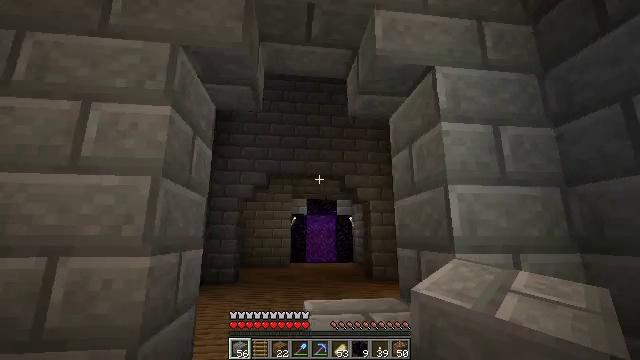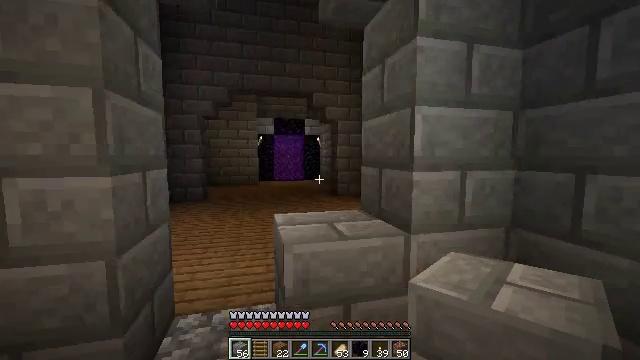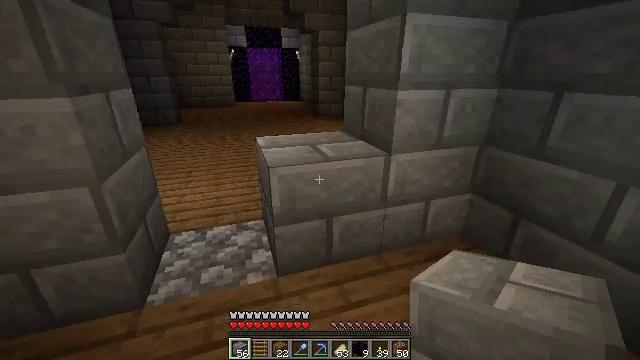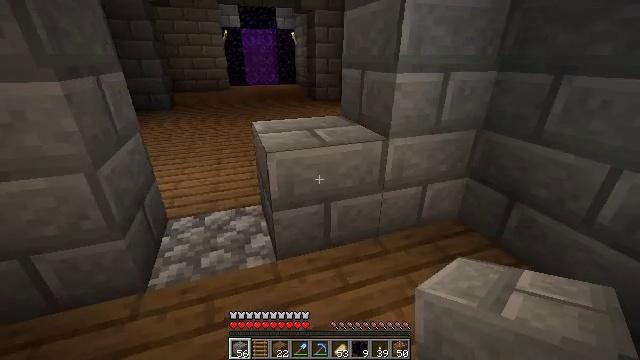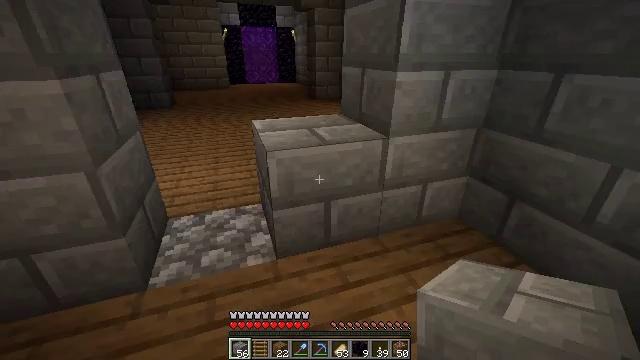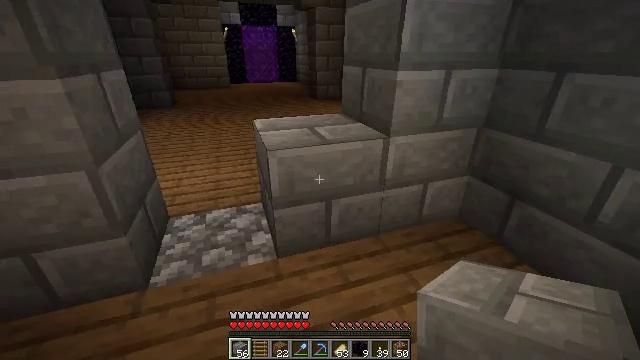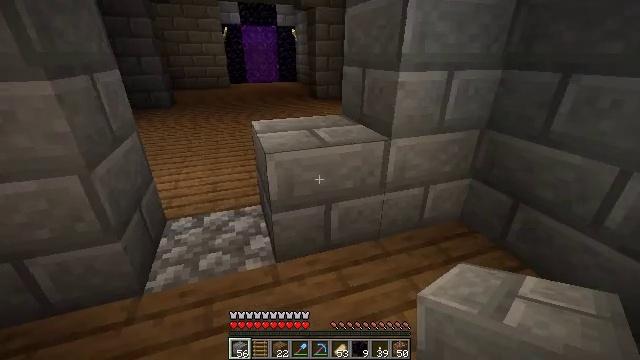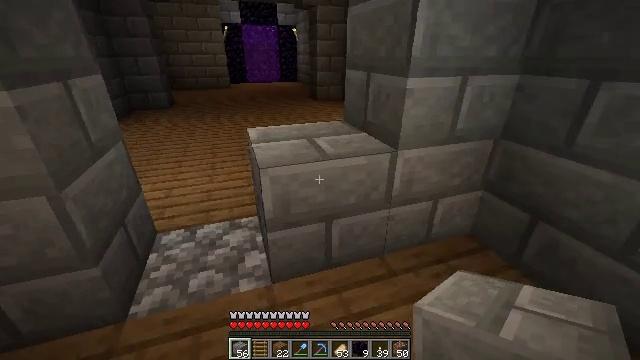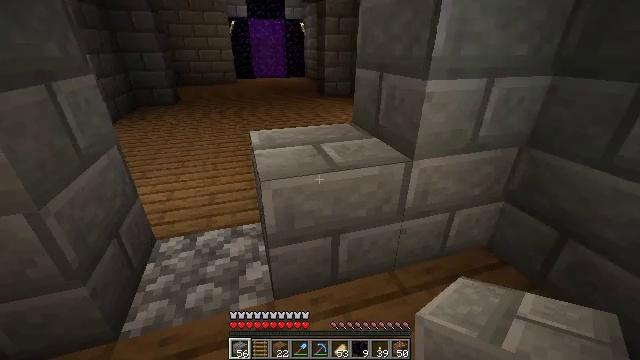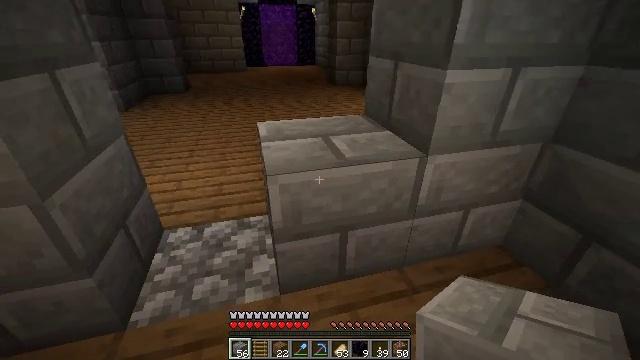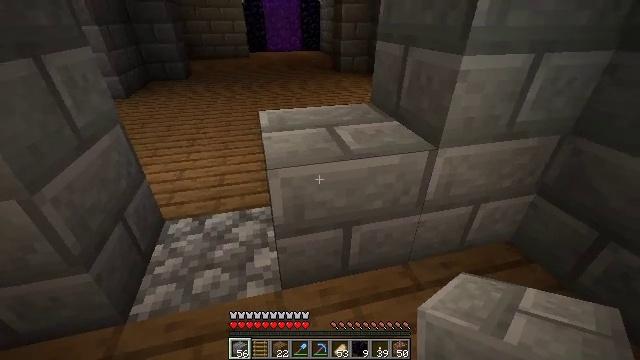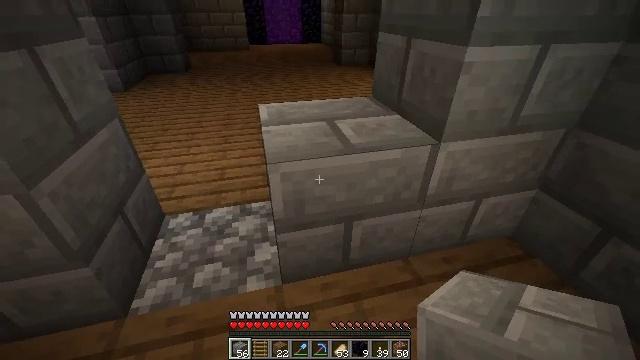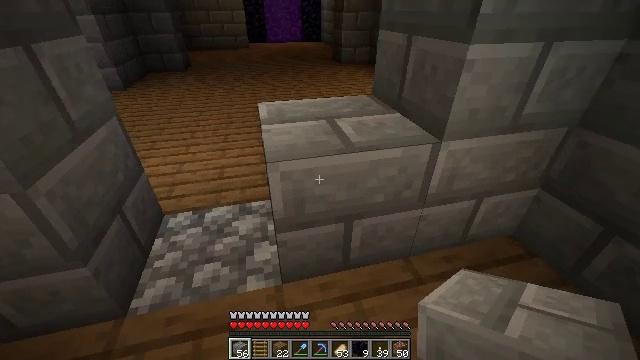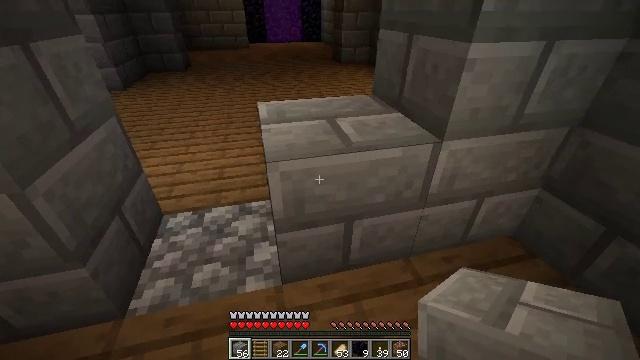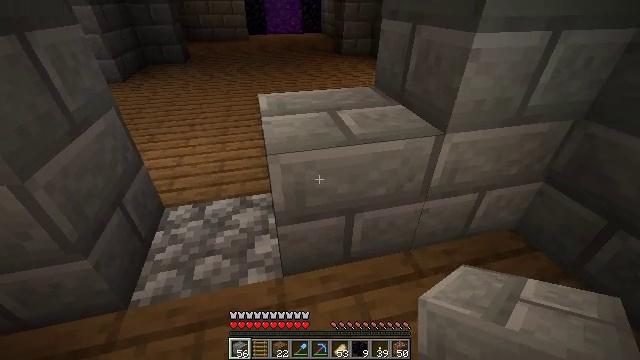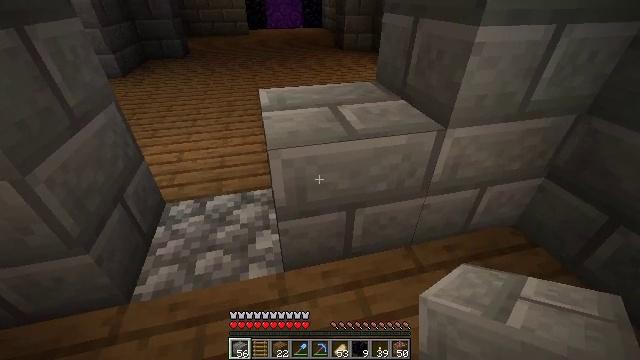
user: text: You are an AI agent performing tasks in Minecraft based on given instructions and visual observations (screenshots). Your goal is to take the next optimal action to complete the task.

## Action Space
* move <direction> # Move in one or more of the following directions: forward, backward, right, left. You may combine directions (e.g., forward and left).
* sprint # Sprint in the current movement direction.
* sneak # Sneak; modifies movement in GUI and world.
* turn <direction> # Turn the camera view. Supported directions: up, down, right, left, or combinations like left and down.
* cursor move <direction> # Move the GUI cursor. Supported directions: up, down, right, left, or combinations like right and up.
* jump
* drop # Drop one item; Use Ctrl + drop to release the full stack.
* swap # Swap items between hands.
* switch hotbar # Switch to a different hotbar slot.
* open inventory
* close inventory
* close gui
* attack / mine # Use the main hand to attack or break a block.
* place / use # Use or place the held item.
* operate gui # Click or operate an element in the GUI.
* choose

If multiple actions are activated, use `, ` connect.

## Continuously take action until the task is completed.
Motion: motion action
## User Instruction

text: Retrieve the stone bricks from an old building.
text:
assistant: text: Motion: turn right and down
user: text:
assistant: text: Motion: turn right and down
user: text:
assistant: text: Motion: turn down
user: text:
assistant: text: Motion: no_op
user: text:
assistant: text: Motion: no_op
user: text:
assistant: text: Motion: move forward
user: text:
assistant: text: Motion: move forward
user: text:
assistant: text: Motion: move forward, turn left
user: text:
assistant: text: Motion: turn left and down
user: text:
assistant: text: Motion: turn down
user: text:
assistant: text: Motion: turn down
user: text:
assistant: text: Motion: no_op
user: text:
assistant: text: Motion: no_op
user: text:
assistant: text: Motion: turn down
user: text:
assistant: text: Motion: no_op
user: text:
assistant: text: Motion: no_op
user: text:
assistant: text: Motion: no_op
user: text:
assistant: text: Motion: no_op
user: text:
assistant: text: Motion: no_op
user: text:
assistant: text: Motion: no_op
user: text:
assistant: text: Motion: no_op
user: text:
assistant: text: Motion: no_op
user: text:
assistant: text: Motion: no_op
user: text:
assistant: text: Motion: no_op
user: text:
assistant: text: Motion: no_op
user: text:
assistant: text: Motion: no_op
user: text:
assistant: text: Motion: no_op
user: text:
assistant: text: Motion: no_op
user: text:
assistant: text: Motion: no_op
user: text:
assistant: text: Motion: no_op